八年级 · 组合几何学

(1) 求证: $\triangle A B C \cong \triangle D E F$.

(2) 求证: $B C / / E F$.
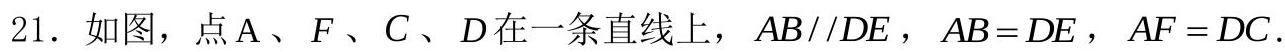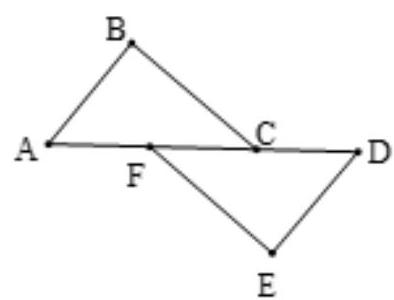
答案: 证明: (1) $\because A B / / D E, \therefore \angle A=\angle D$

$\because A F=D C$

$\therefore A C=D F$

又 $\because A B=D E$

$\therefore \triangle A B C \cong \triangle D E F(S A S) ;$

(2) $\because \triangle A B C \cong \triangle D E F$
$\therefore \angle B C A=\angle E F D$

$\therefore B C / / E F$.